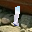
Label: 1